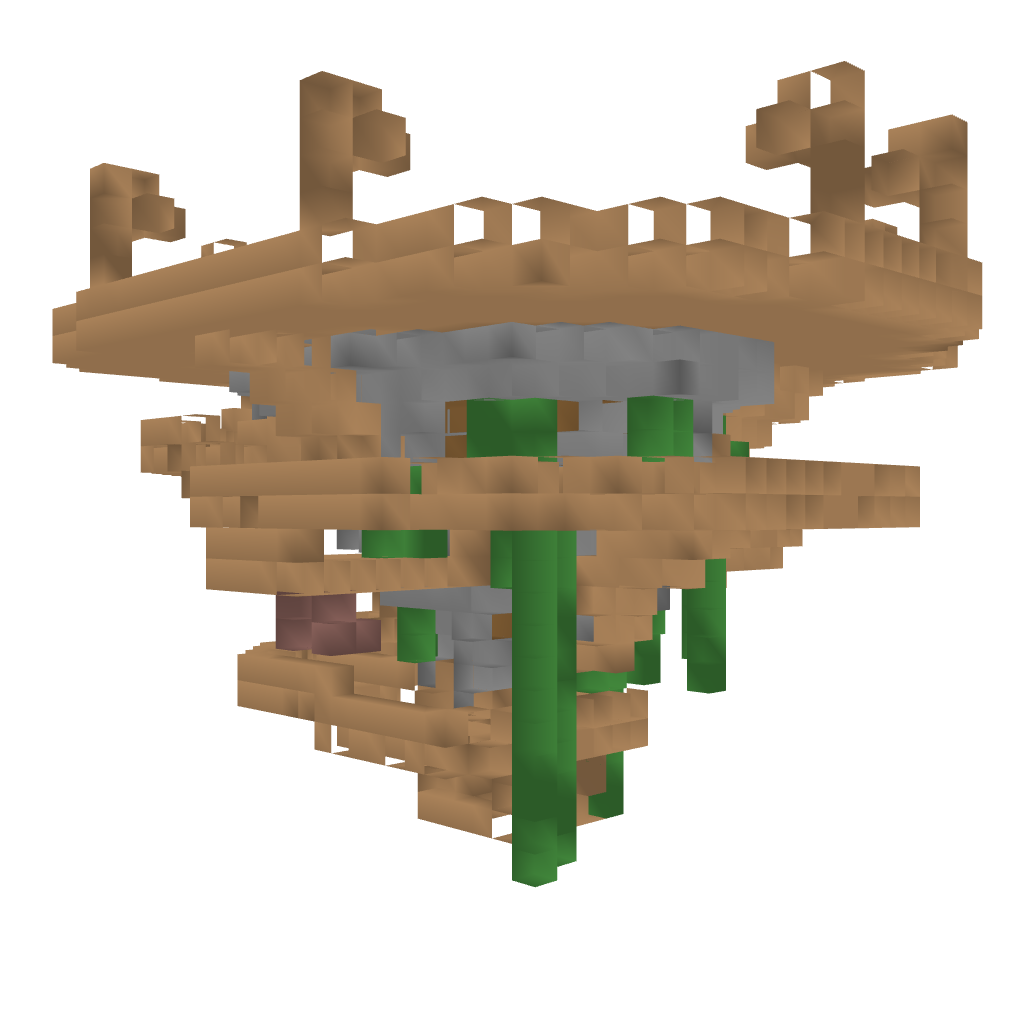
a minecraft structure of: Floating island with stairs! high quality